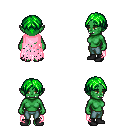
a pixel art fantasy rpg character, female body template, orc, green skin, pink tattered cape, teal pants, green parted hairstyle, black shoes, four views (front, back, left, right), 2x2 character sprite sheet, small pixel art, hard edges, no anti-aliasing